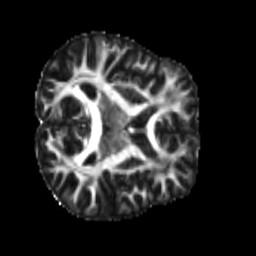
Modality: FA
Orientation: axial
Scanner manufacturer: siemens
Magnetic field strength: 3 T
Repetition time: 4 s
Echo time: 0.0594 s